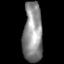
Tissue: skin
Cell type: T cells
Senescence score: 0.8104
Nuclear area (px): 1142
Mean DAPI intensity: 138.952